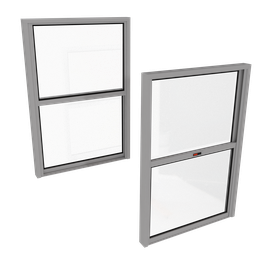
Label: architecture